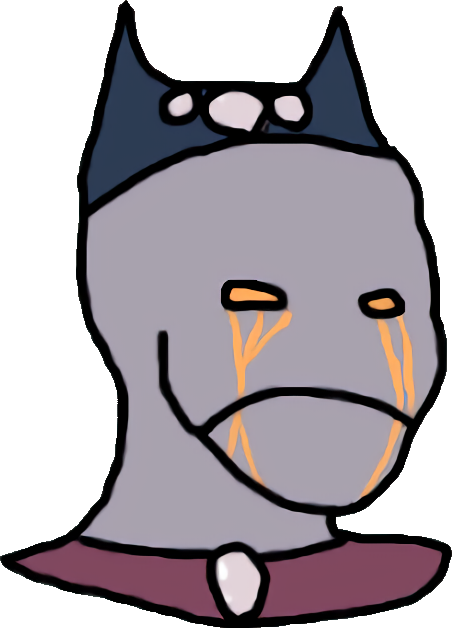
Label: 5_Crying_Wojak